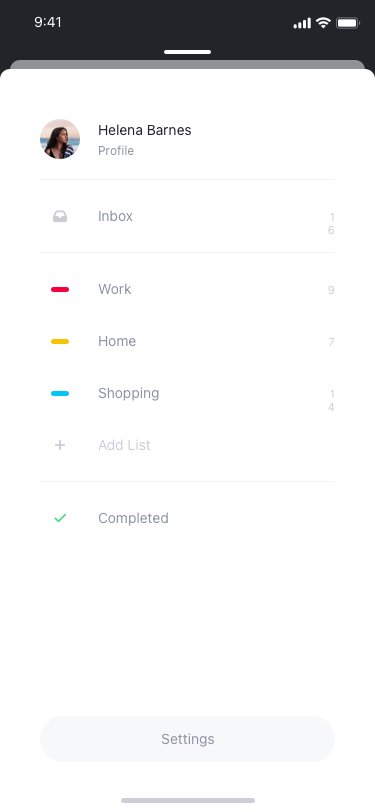
Text in this UI design:
Completed
Add List
14
Shopping
7
Home
9
Work
16
Inbox
Helena Barnes
Profile